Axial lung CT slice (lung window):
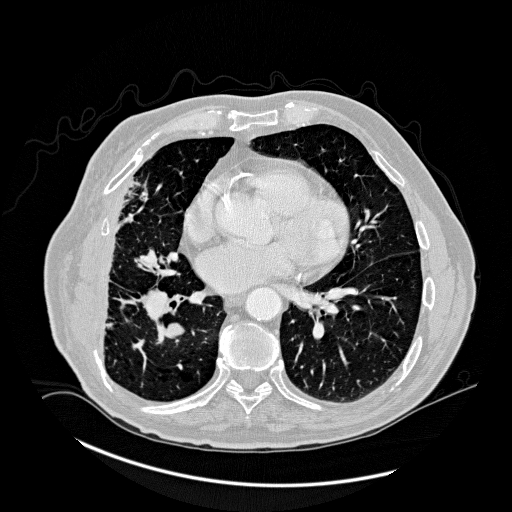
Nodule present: no